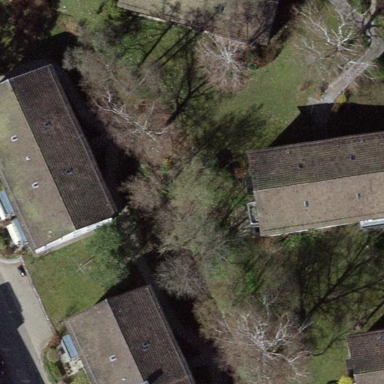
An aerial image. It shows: Building with gabled roof.